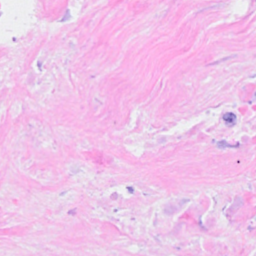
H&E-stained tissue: Breast